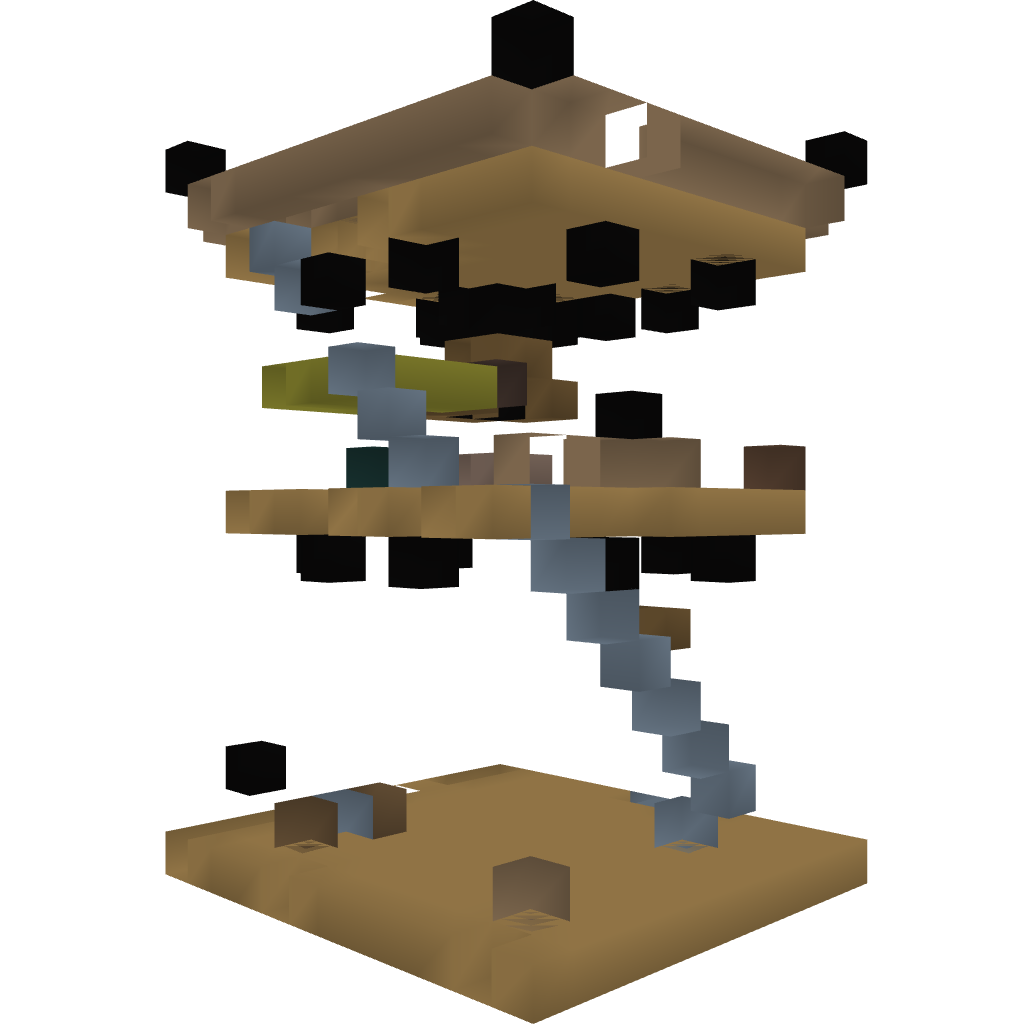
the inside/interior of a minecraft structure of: Modern House